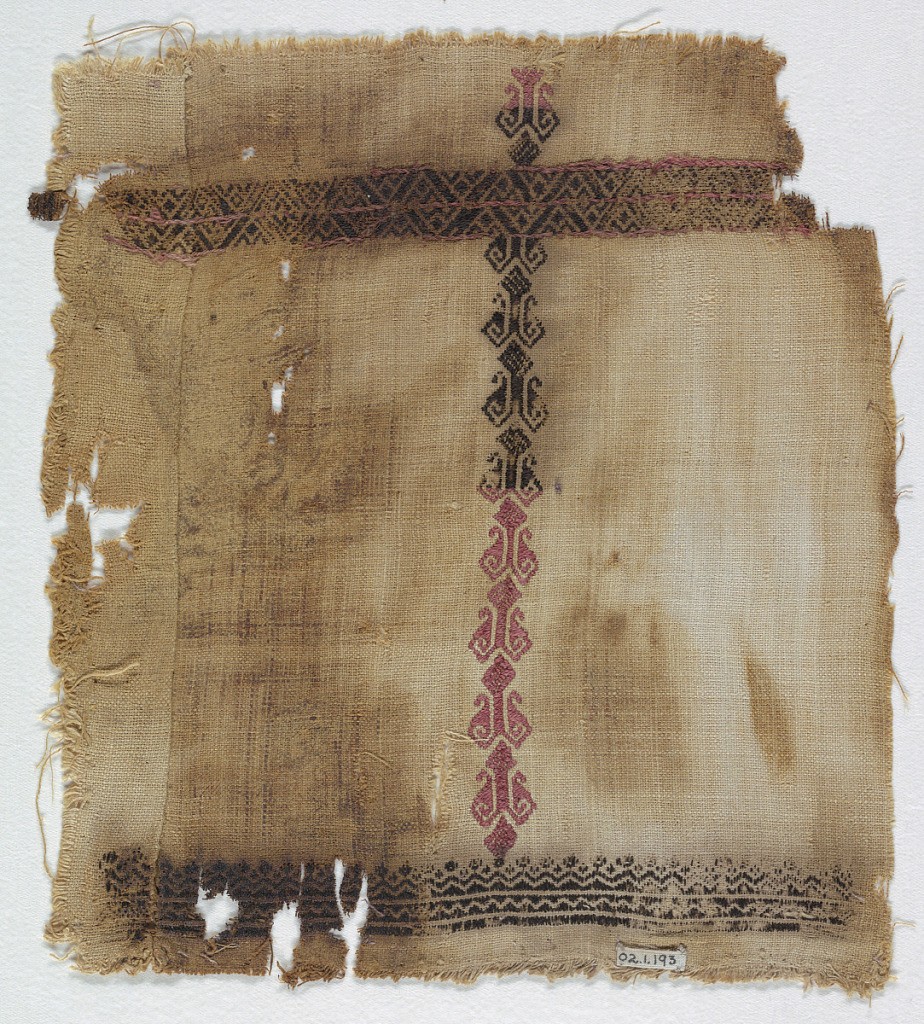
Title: Sleeve
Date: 13th century
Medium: Embroidery using silk on plain weave linen
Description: Three embroidered bands, one at right angles to the other two embroidered in red and black silk.